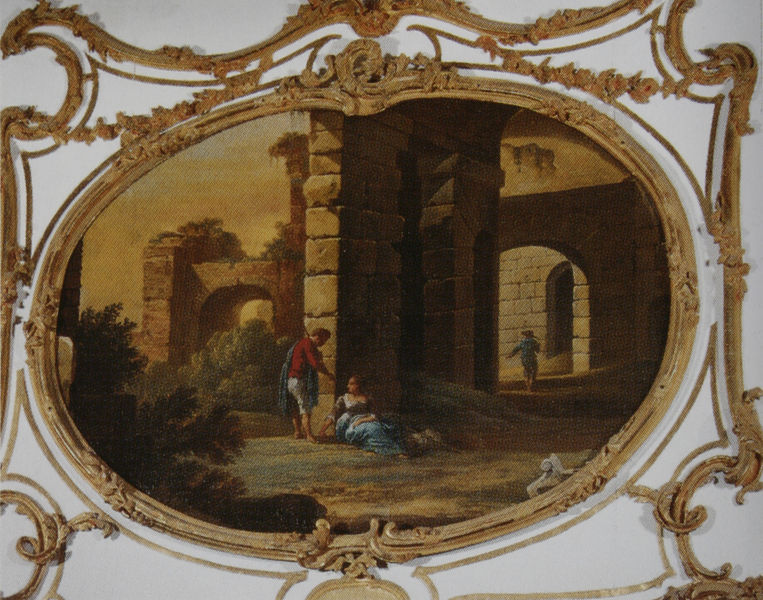
Titel: Surporte im Musikzimmer mit einer Ruinenlandschaft
Künstler: Adolf Friedrich Harper
Standort: Stuttgart
Institution: Schloss Solitude
Schlagwörter: baum, blau, gemälde, hand, himmel, mann, schatten, umhang, bäume, gelb, grün, landschaft, menschen, mädchen, ocker, sitzen, ausschnitt, braun, bunt, frau, hut, kleid, licht, orange, straße, szene, dame, gebäude, haus, rot, beige, malerei, ornament, jacke, wand, architektur, mensch, rahmen, stehen, stein, bild, herr, dämmerung, natur, strauch, busch, büsche, gebüsch, sommertag, sonne, gold, decke, kind, paar, pflanzen, rokoko, bauern, kinder, oval, tondo, umrandung, ornage, liegen, bogen, italien, süden, mauer, sonnenuntergang, tag, vegetation, hof, idylle, romantik, not, verzierung, wandgemälde, maler, ramen, stuck, junge, grun, tor, bögen, arkade, ruine, burg, medaillon, mauerwerk, viele, ruinen, räume, kapitell, schnörkel, antik, elend, hilfe, mittelalter, kniebundhose, deckengemälde, fresko, mandel, bild im bild, emblem, schief, monument, deckenmalerei, pastoral, supraporte, rocaille, weiss gold, deckenbild, bild im bil, tag sonne